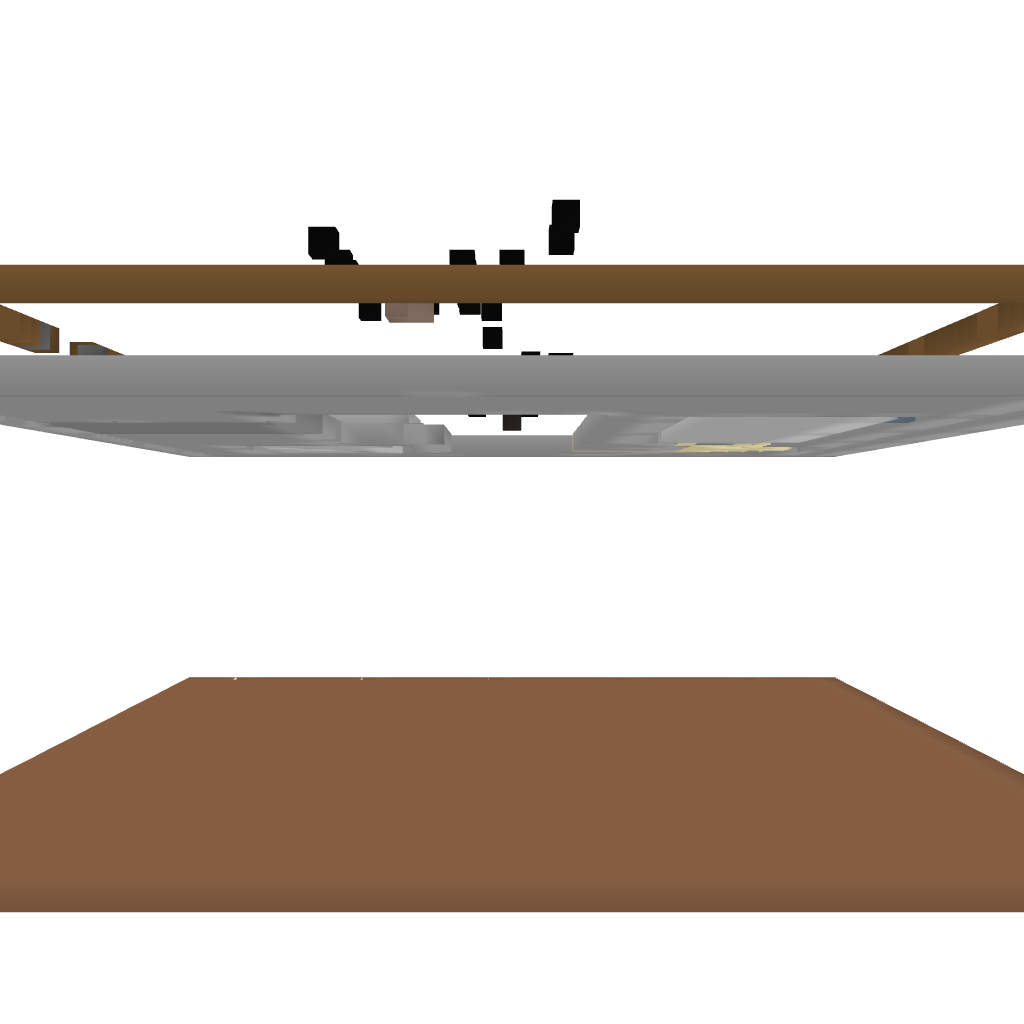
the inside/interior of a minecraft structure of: Modern House - cmacey